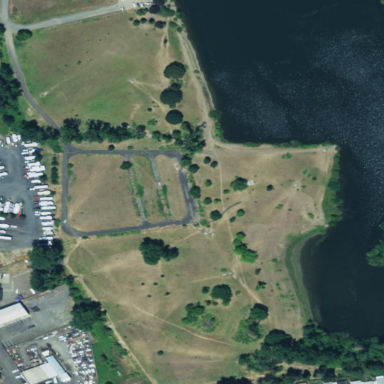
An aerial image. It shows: Disc golf pitch for leisure sports on the land.